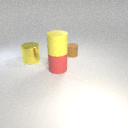
large red rubber cylinder to the right of large yellow metal cylinder